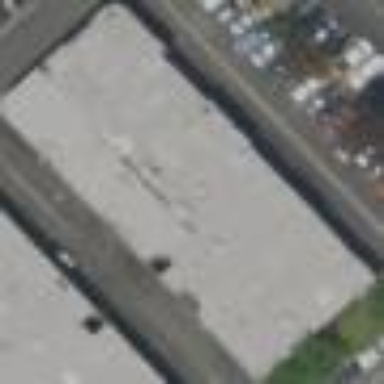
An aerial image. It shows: Commercial building.